Aerial crown-view tile of a tropical tree (Barro Colorado Island, Panama), acquired 20241112:
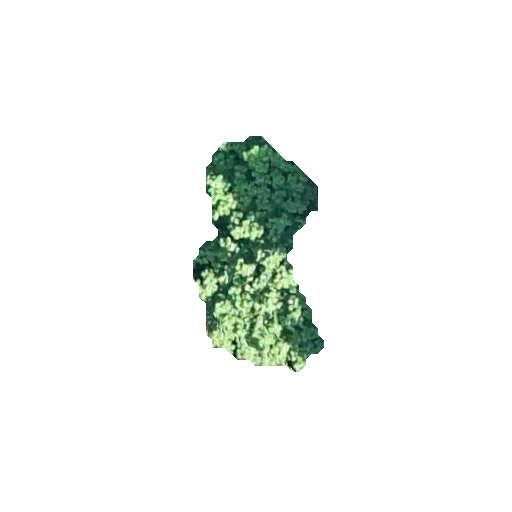
Species: Tachigali panamensis
GBIF accepted scientific name: Tachigali panamensis
Crown area: 32.493 m²